Question: I am trying to add a logo above the avatar photo/image inside the .
Here's how the HTML looks like:
'''
<div class="cn-list-body">
<!-- FIRST ITEM -->
<div class="cn-list-row cn-list-item vcard individual marketing cn-gridder-item">
<div class="cn-gridder-thumb">
<span class="cn-image-style">
<span style="display: block; max-width: 100%; width: 360px">
<img height="360" width="360" sizes="100vw" class="cn-image photo" srcset="/img/avatar-photo-1.jpg" loading="lazy">
</span>
</span>
</div>
</div>
<!-- SECOND ITEM -->
<div class="cn-list-row cn-list-item vcard individual marketing cn-gridder-item">
<div class="cn-gridder-thumb">
<span class="cn-image-style">
<span style="display: block; max-width: 100%; width: 360px">
<img height="360" width="360" sizes="100vw" class="cn-image photo" srcset="/img/avatar-photo-2.jpg" loading="lazy">
</span>
</span>
</div>
</div>
</div>
'''
What I did is to select it like this:
'''
.cn-list-row .cn-list-item:first-child:before img{
content: '';
background-image: url('https://backtowuve.com/wp-content/uploads/2021/01/wuve-logo.png');
width: 100px;
height: 100px;
z-index: 9999;
position: absolute;
top: 120px;
right: 50px;
}
'''
This however did not work. How can I select the child and add the logo like this image:

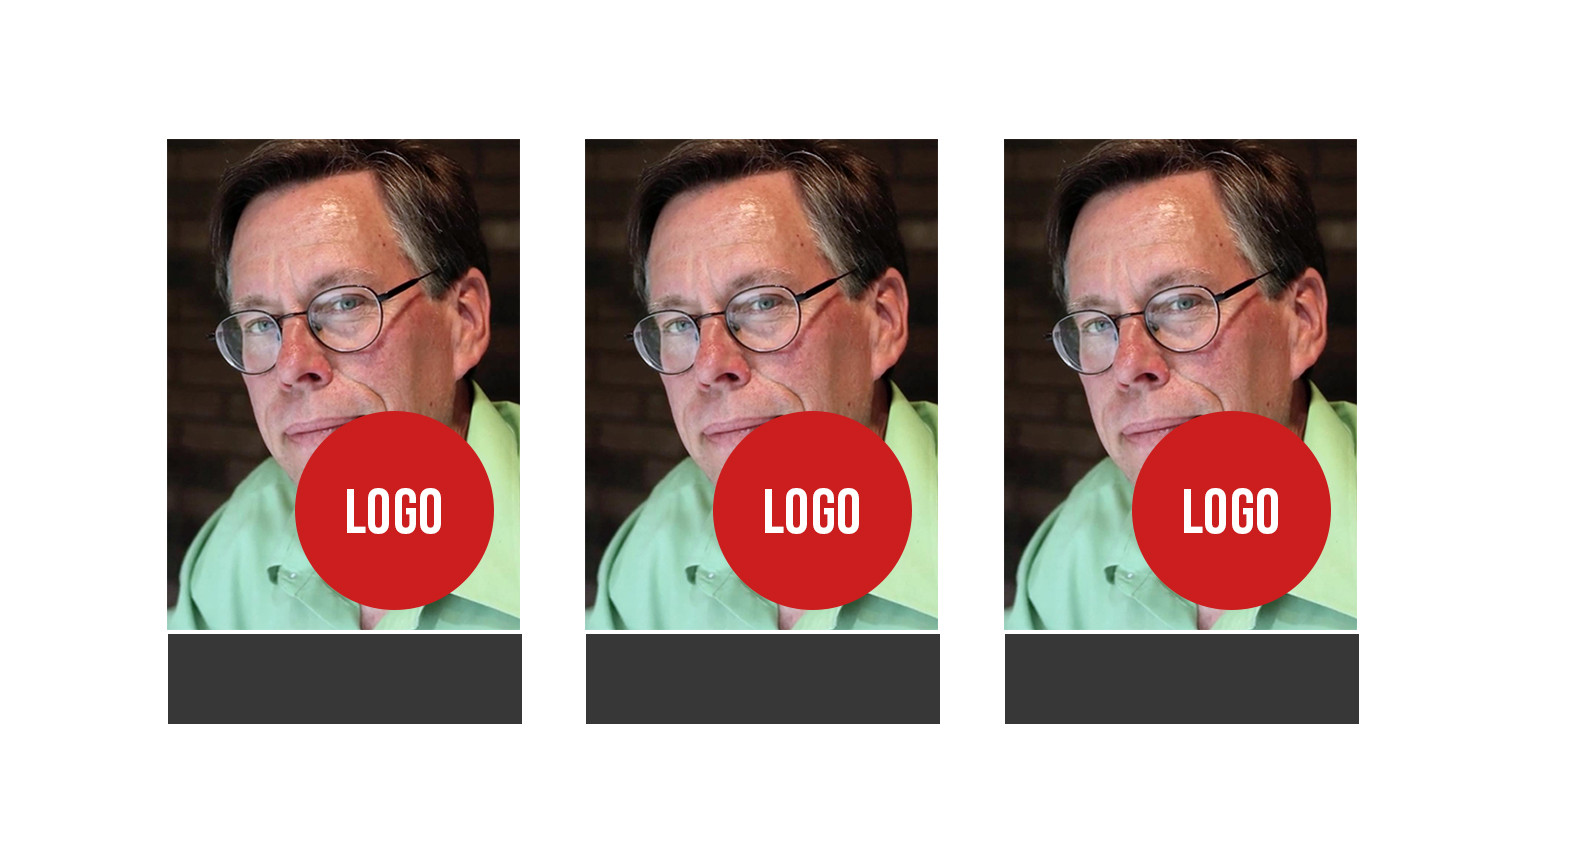
Answer: '''
.cn-list-row:first-child .cn-list-item:before img {
content: '';
background-image: url('https://backtowuve.com/wp-content/uploads/2021/01/wuve-logo.png');
width: 100px;
height: 100px;
z-index: 9999;
position: absolute;
top: 120px;
right: 50px;
}
'''